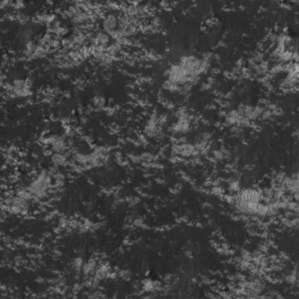
Label: frost